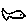
Label: fish